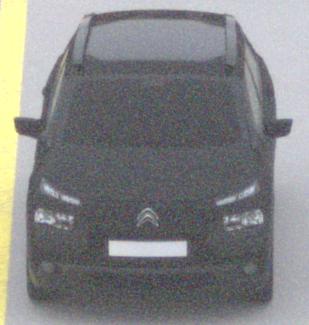
Make: Citroen
Model: C4 Cactus PureTech 75
Detailed model: C4 Cactus
Model produced from: 2014/09
Model produced until: 2015/03
Doors: 5
Color: black
Road condition: dry road
Daytime: midday
Contrast: low contrast